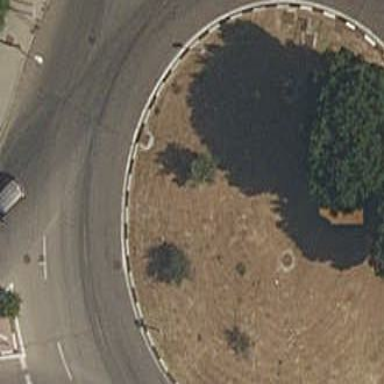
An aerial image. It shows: Kerb barrier.